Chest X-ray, PA view. Patient: 18 years old, sex F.
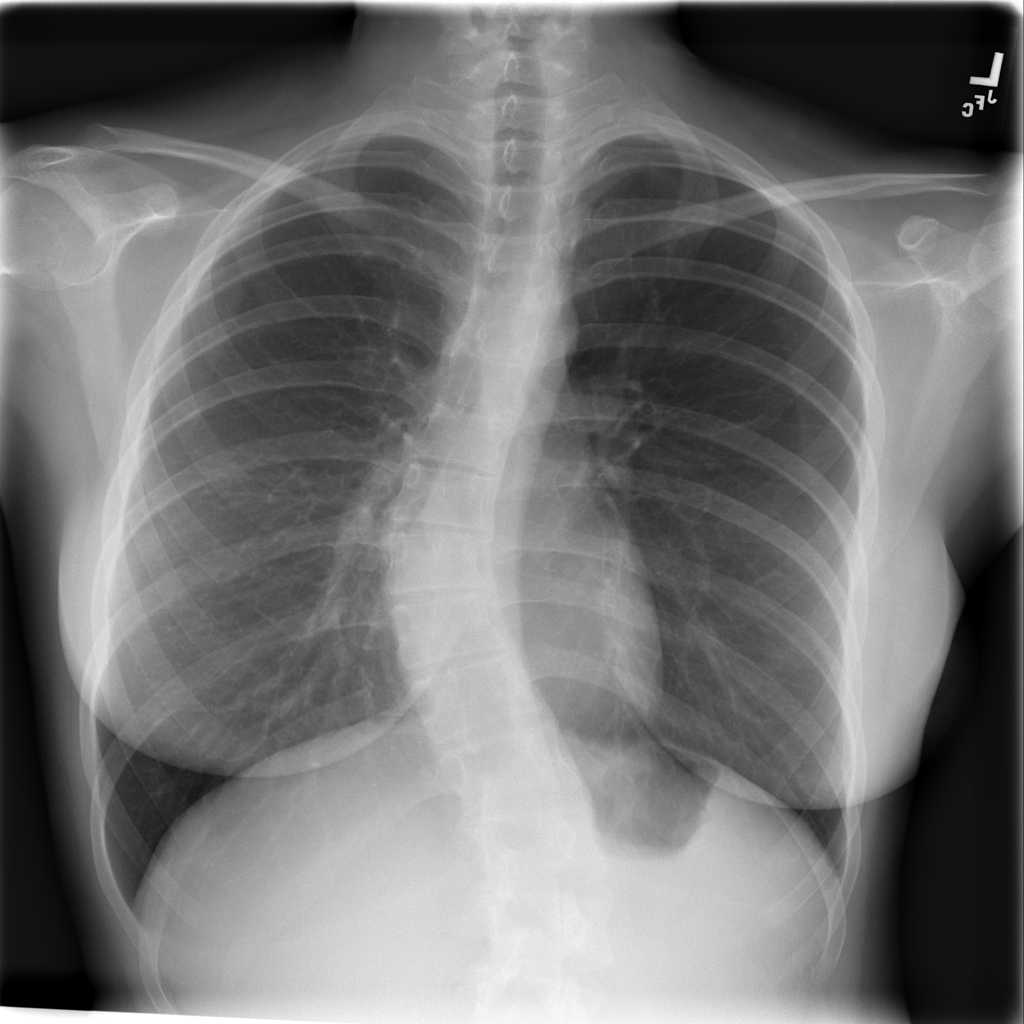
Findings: No Finding